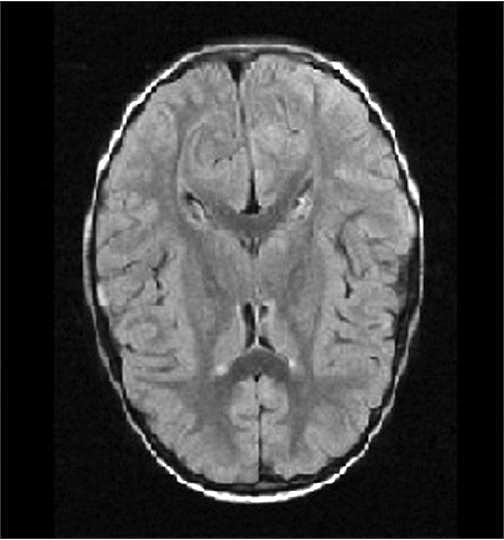
Label: notumor